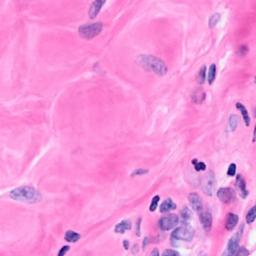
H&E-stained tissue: Breast